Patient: sex M, age 65
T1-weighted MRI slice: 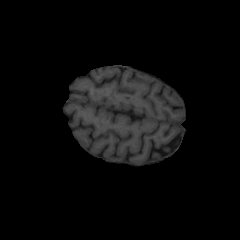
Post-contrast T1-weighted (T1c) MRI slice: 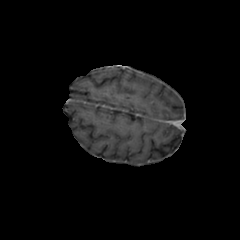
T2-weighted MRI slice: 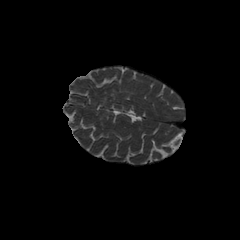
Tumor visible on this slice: no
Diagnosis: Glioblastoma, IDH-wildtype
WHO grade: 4